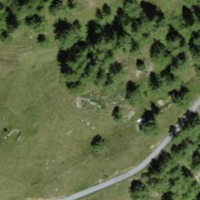
EUNIS habitat code: 23
Species observed at this site:
Vaccinium vitis-idaea
Erebia alberganus